Field crop: maize
Growth stage: 1
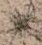
Species: salsola